Question: I'm currently trying to get the hang of android developemnt and so far its been going good(Well until now). I am currently playing around with Custom Cursor adapters for my grid view. I read using a cursor adapter takes the load of the main UI thread which sounds efficient, so i tried to implement my own cursor adapter as follows
'''
public class VideoListAdapter extends SimpleCursorAdapter{
private Context ctx;
private int parent_layout_id;
ArrayList<VideoModel> videoList = new ArrayList<VideoModel>();
public VideoListAdapter(
Context ctx,
int parent_layout_id,
Cursor c,
String[] fromColumns,
int[] toView)
{
super(ctx,parent_layout_id,c,fromColumns,toView);
this.ctx = ctx;
this.parent_layout_id = parent_layout_id;
}
@Override
public void bindView(View v, Context context, Cursor c) {
//gets title column
int titleColumn = c.getColumnIndex(MediaStore.Video.Media.TITLE);
String title = c.getString(titleColumn);
TextView titleView =(TextView) v.findViewById(R.id.video_title);
titleView.setText(title);
//gets duration
int durationColumn = c.getColumnIndex(MediaStore.Video.Media.DURATION);
String duration = c.getString(durationColumn);
TextView durationView = (TextView) v.findViewById(R.id.video_date);
durationView.setText(duration);
//gets Thumb
int videoDataColumn = c.getColumnIndex(MediaStore.Video.Media.DATA);
String videodataUrl = c.getString(videoDataColumn);
MediaMetadataRetriever mmr = new MediaMetadataRetriever();
mmr.setDataSource(videodataUrl);
Bitmap bm = mmr.getFrameAtTime(1000);
ImageView imgv = (ImageView) v.findViewById(R.id.video_thumb);
imgv.setScaleType(ImageView.ScaleType.CENTER_CROP);
imgv.setImageBitmap(bm);
}
@Override
public View newView(Context context, Cursor cursor, ViewGroup parent) {
Cursor c = getCursor();
//get layout inflater
final LayoutInflater li=LayoutInflater.from(context);
View v = li.inflate(parent_layout_id,parent,false);
//gets title column
int titleColumn = c.getColumnIndex(MediaStore.Video.Media.TITLE);
String title = c.getString(titleColumn);
TextView titleView =(TextView) v.findViewById(R.id.video_title);
titleView.setText(title);
//gets duration
int durationColumn = c.getColumnIndex(MediaStore.Video.Media.DURATION);
String duration = c.getString(durationColumn);
TextView durationView = (TextView) v.findViewById(R.id.video_date);
durationView.setText(duration);
//gets Thumb
int videoDataColumn = c.getColumnIndex(MediaStore.Video.Media.DATA);
String videodataUrl = c.getString(videoDataColumn);
MediaMetadataRetriever mmr = new MediaMetadataRetriever();
mmr.setDataSource(videodataUrl);
Bitmap bm = mmr.getFrameAtTime(1000);
ImageView imgv = (ImageView) v.findViewById(R.id.video_thumb);
imgv.setScaleType(ImageView.ScaleType.CENTER_CROP);
imgv.setImageBitmap(bm);
return v;
}
@Override
public Cursor runQueryOnBackgroundThread(CharSequence constraint) {
return super.runQueryOnBackgroundThread(constraint);
}
'''
}
What i'm trying to achieve is to fetch list of video files from the external media storage and display them in a gridview. the standard thumbnails are abit too small for the style of layout i have in mind so i used the MediaMetadataRetriever to fetch frames from each of the video files and used that as thumbnails. Like so
When i ran the application the scroll performance of my gridView worsened. What am I missing. i know the SimpleCursorAdapter class has an overridable method runQueryOnBackgroundThread but i dont even know what to put in there or how to use it. Any pointers will be very much appreciated and forgive my smudge face ;)
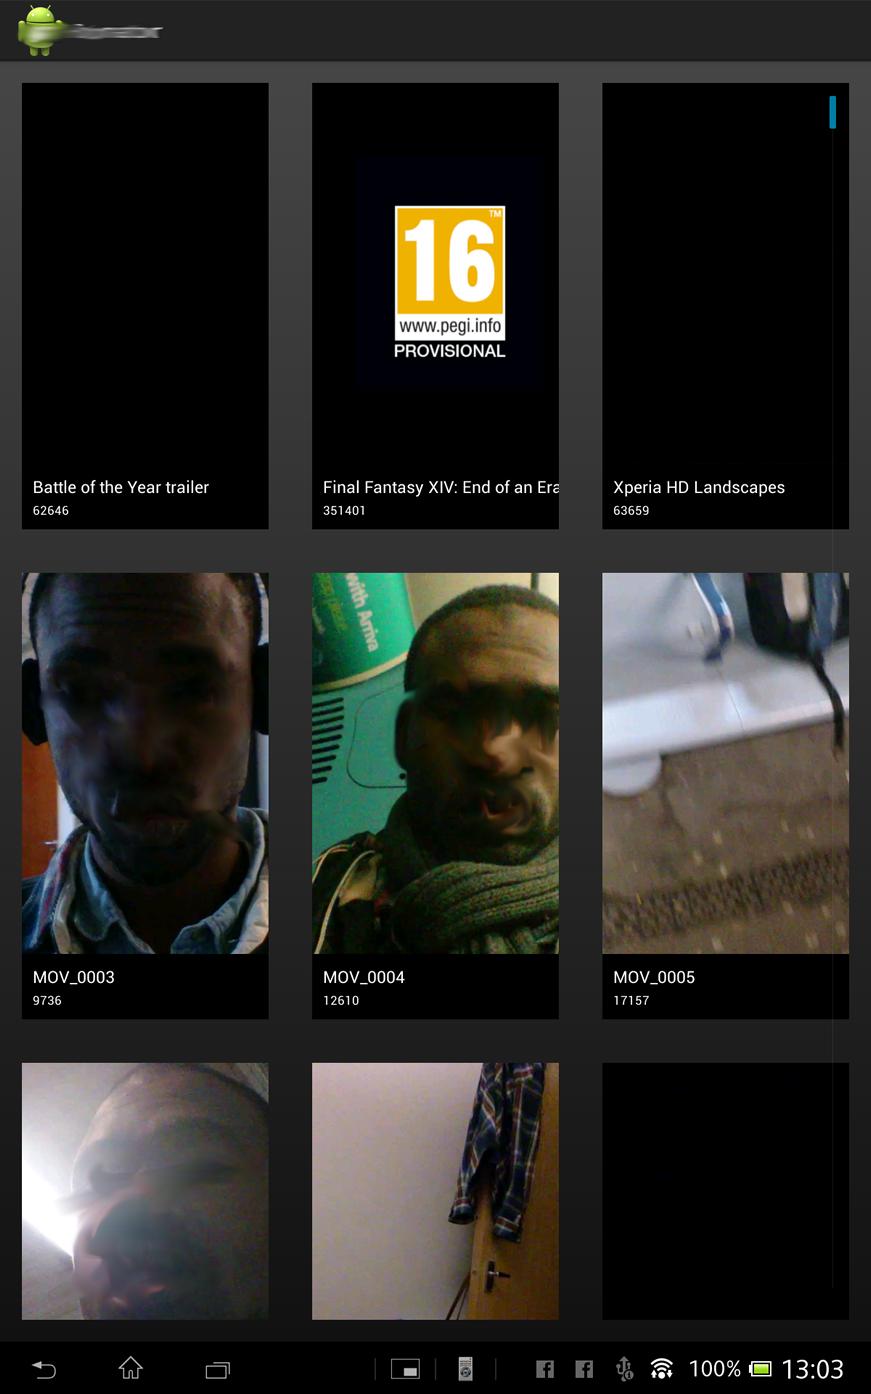
Answer: First of all bind your Gridview using <URL> in existing arrayList' so you can not do have to same process while scrolling.